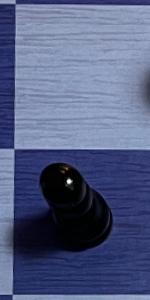
Label: Pawn_Black